Question: I would like to produce a single graph containing both: (1) a scatter plot (2) either histograms or kernel density functions of the Y and X variables to the left of the Y axis and below the X axis.
I found a graph that does this in MATLAB -- I would just like to produce something similar in Stata:

That graph was produced using <URL>:
'''
n = 1000;
rho = .7;
Z = mvnrnd([0 0], [1 rho; rho 1], n);
U = normcdf(Z);
X = [gaminv(U(:,1),2,1) tinv(U(:,2),5)];
[n1,ctr1] = hist(X(:,1),20);
[n2,ctr2] = hist(X(:,2),20);
subplot(2,2,2); plot(X(:,1),X(:,2),'.'); axis([0 12 -8 8]); h1 = gca;
title('1000 Simulated Dependent t and Gamma Values');
xlabel('X1 ~ Gamma(2,1)'); ylabel('X2 ~ t(5)');
subplot(2,2,4); bar(ctr1,-n1,1); axis([0 12 -max(n1)*1.1 0]); axis('off'); h2 = gca;
subplot(2,2,1); barh(ctr2,-n2,1); axis([-max(n2)*1.1 0 -8 8]); axis('off'); h3 = gca;
set(h1,'Position',[0.35 0.35 0.55 0.55]);
set(h2,'Position',[.35 .1 .55 .15]);
set(h3,'Position',[.1 .35 .15 .55]);
colormap([.8 .8 1]);
'''
UPDATE: The Stata13 manual entry for "graph combine" has precisely this example (<URL>. Here is the code:
'''
use http://www.stata-press.com/data/r13/lifeexp, clear
generate loggnp = log10(gnppc)
label var loggnp "Log base 10 of GNP per capita"
scatter lexp loggnp, ysca(alt) xsca(alt) xlabel(, grid gmax) fysize(25) saving(yx)
twoway histogram lexp, fraction xsca(alt reverse) horiz fxsize(25) saving(hy)
twoway histogram loggnp, fraction ysca(alt reverse) ylabel(,nogrid) xlabel(,grid gmax) saving(hx)
graph combine hy.gph yx.gph hx.gph, hole(3) imargin(0 0 0 0) graphregion(margin(l=22 r=22)) title("Life expectancy at birth vs. GNP per capita") note("Source: 1998 data from The World Bank Group")
'''
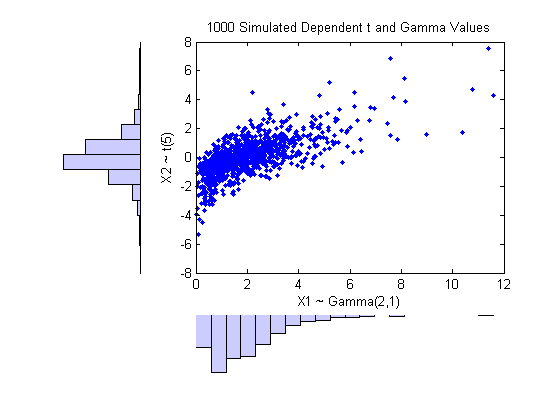
Answer: There's probably a better a way to do it, but this is my quick attempt to take up the challenge.
'''
sysuse auto,clear
set obs 1000
twoway scatter mpg price, saving(sct,replace) ///
xsc(r(0(5000)20000) off ) ysc(r(10(10)50) off) ///
xti("") yti("") xlab(,nolab) ylab(,nolab)
kdensity mpg, n(1000) k(gauss) gen(x0 d0)
line x0 d0, xsc(rev off) ysc(alt) xlab(,nolab) xtick(,notick) saving(hist0, replace)
kdensity price, n(1000) k(gauss) gen(x1 d1)
line d1 x1, xsc(alt) ysc(rev off) ylab(,nolab) ytick(,notick) saving(hist1, replace)
graph combine hist0.gph sct.gph hist1.gph, cols(2) holes(3)
'''
I'd also like to know if there are ways to improve on it. The codes are not very neat, and I had trouble properly aligning the line plot and the scatter plot without removing the ticks and labels of the scatter plot ('xcommon' and 'ycommon' did not really do the job for me).
credit to <URL> on the Statalist.